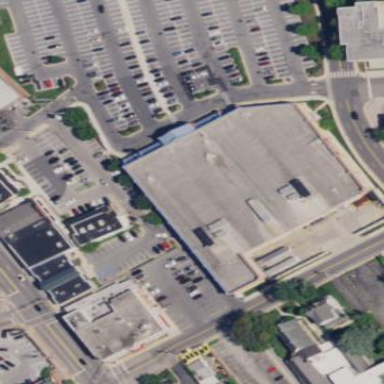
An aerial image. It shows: Building that houses supermarket.